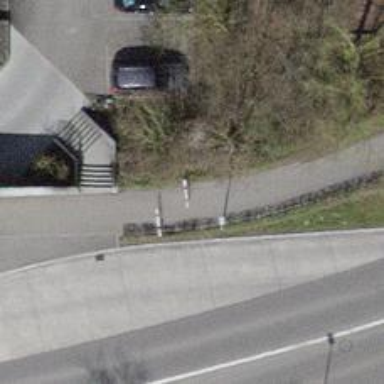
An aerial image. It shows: Cycle barrier.